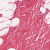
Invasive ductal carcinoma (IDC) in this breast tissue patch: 0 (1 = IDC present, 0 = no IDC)